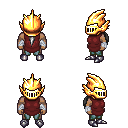
a pixel art fantasy rpg character, male body template, human, dark skin, maroon tunic, teal pants, white ponytail hairstyle, gold helm, white cloth bandages, metal boots, four views (front, back, left, right), 2x2 character sprite sheet, small pixel art, hard edges, no anti-aliasing